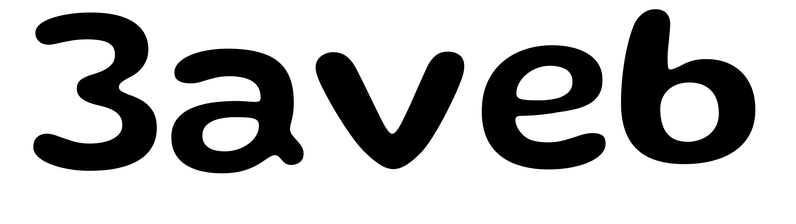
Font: Gluten_Medium